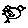
Label: bird